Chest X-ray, PA view. Patient: 28 years old, sex M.
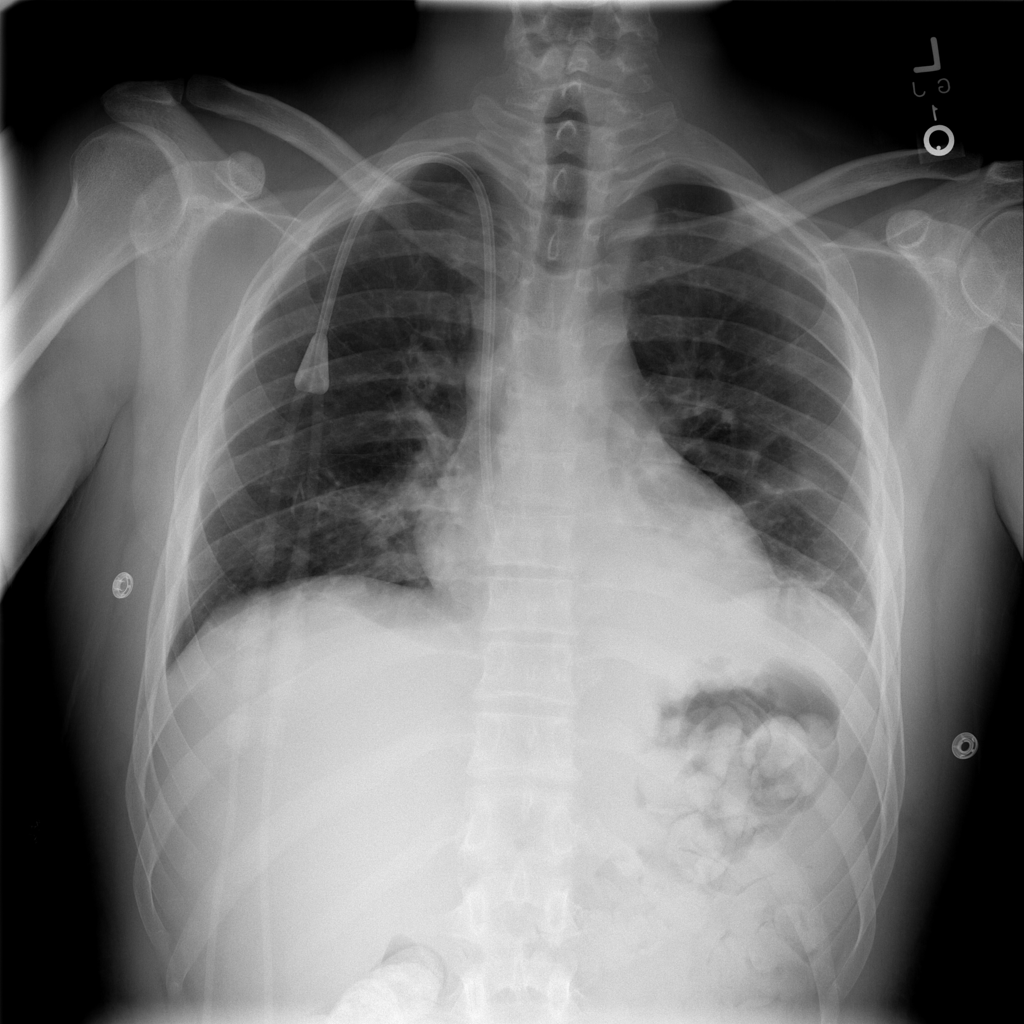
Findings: Atelectasis, Infiltration